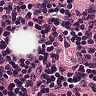
Metastatic tissue present: no